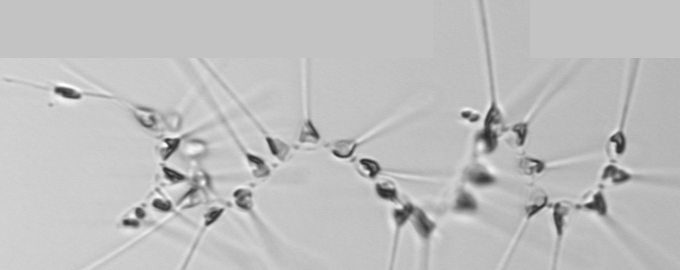
Label: Asterionellopsis_glacialis